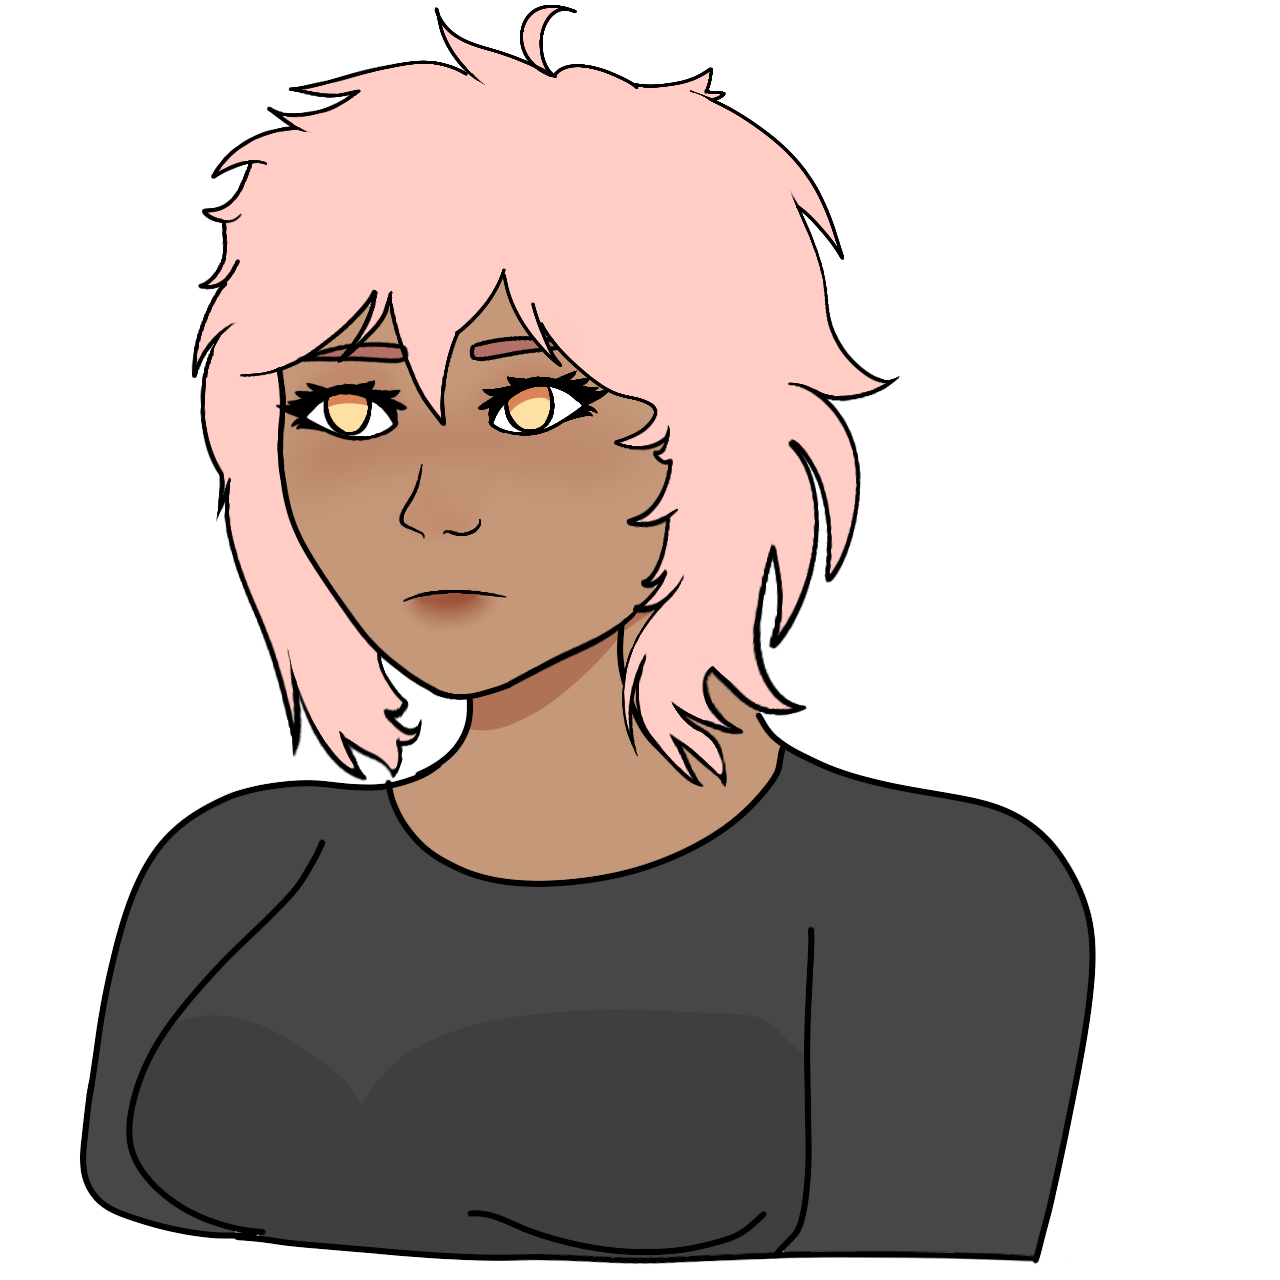
Label: 5_Doomer_Girl